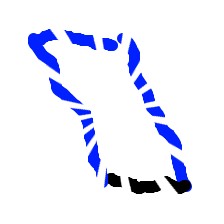
Shape: parallelogram